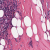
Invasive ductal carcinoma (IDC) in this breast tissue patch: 0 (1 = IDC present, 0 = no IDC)